Question: My default package name is 'com.xont.controller' (R file contain that package.Eclipse generated one) . I want to make it more packages.Like 'com.xont.controller.sales'and 'com.xont.controller.admin' like this: And I added activity also in manifestfile
'''
<manifest xmlns:android="http://schemas.android.com/apk/res/android"
package="com.android.xont.controller"
android:versionCode="1"
android:versionName="1.0">
<uses-sdk android:minSdkVersion="8" />
<application android:label="Xont" android:icon="@drawable/virtusel64">
<activity android:name=".AndroidAppXontActivity"
android:label="Xont">
<intent-filter>
<action android:name="android.intent.action.MAIN" />
<category android:name="android.intent.category.LAUNCHER" />
</intent-filter>
</activity>
<activity android:name=".LoginActivity"
android:label="Login">
</activity>
<activity android:name=".syn.DatabaseCheckActivity"
android:label="Databse Setup">
</activity>
...........
'''
Package structure is:

Error says :
Please help me what i want to do here.
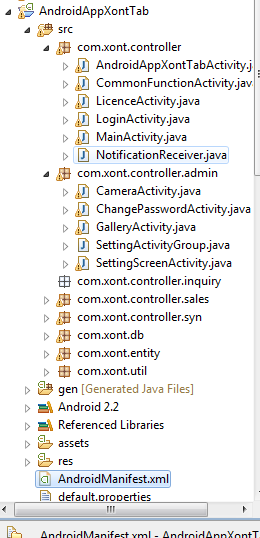
Answer: All components that are registered as '.SomeName' use manifest's 'package' value as prefix. So basicaly you regsitered activity '.AndroidAppXontActivity' as 'com.android.xont.controller.AndroidAppXontActivity'. But there is no such java class.
You should fix your component names to have full name to your Java class, like this:
'''
<activity android:name="com.xont.controller.AndroidAppXontActivity" ... />
'''
Same for all other components.